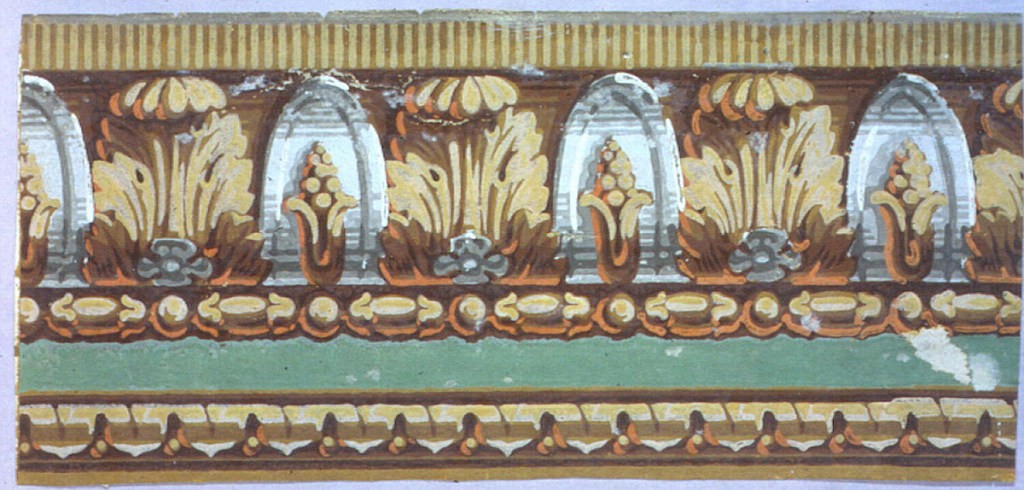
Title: Border
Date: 1815–30
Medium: Block-printed and flocked on handmade paper
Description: Wrapped cable top edging. Center band contains stylized foliage with highlights and shading, against a flocked ground. Lower edge consists of dentilling.

H# 439